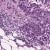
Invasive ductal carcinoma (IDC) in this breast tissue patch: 1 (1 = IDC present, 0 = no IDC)